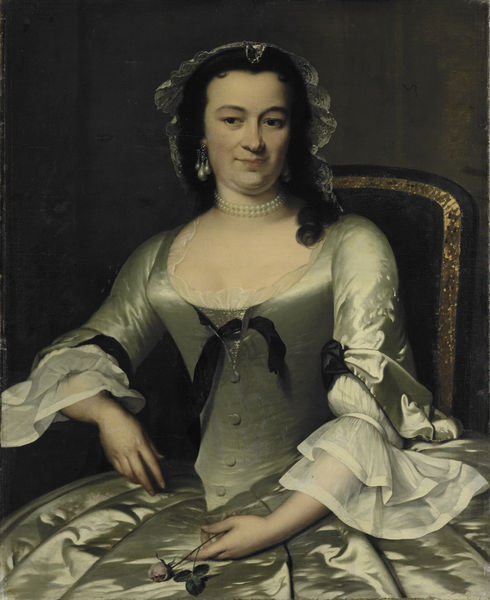
Titel: Maria Henriëtte van de Pol (1707-87). Echtgenote van Willem Sautijn
Künstler: Frans van der Mijn
Standort: Amsterdam
Institution: Rijksmuseum
Schlagwörter: frau, kleid, dame, haube, kette, perlenkette, dekolltee, dekolte